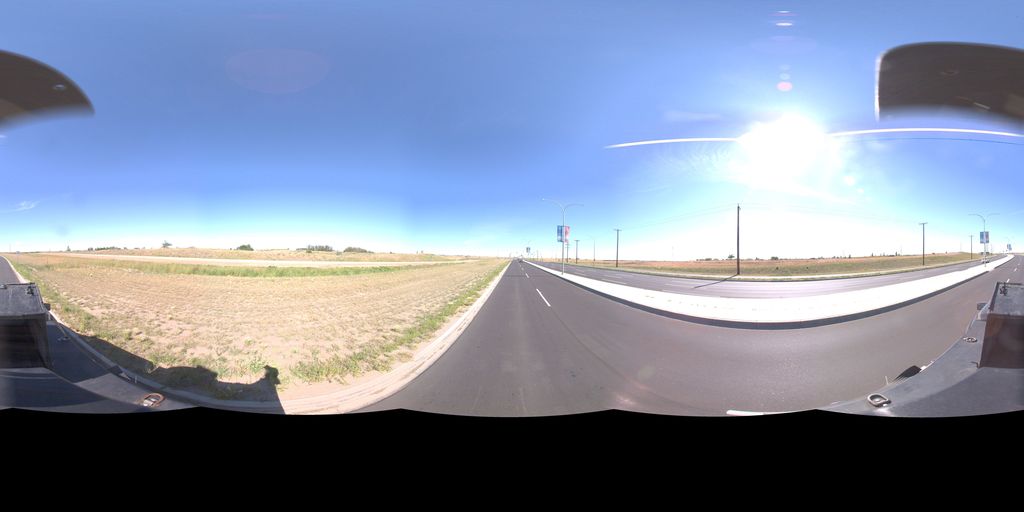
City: saskatoon